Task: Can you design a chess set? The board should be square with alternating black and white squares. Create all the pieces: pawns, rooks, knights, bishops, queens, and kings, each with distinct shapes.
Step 5561:
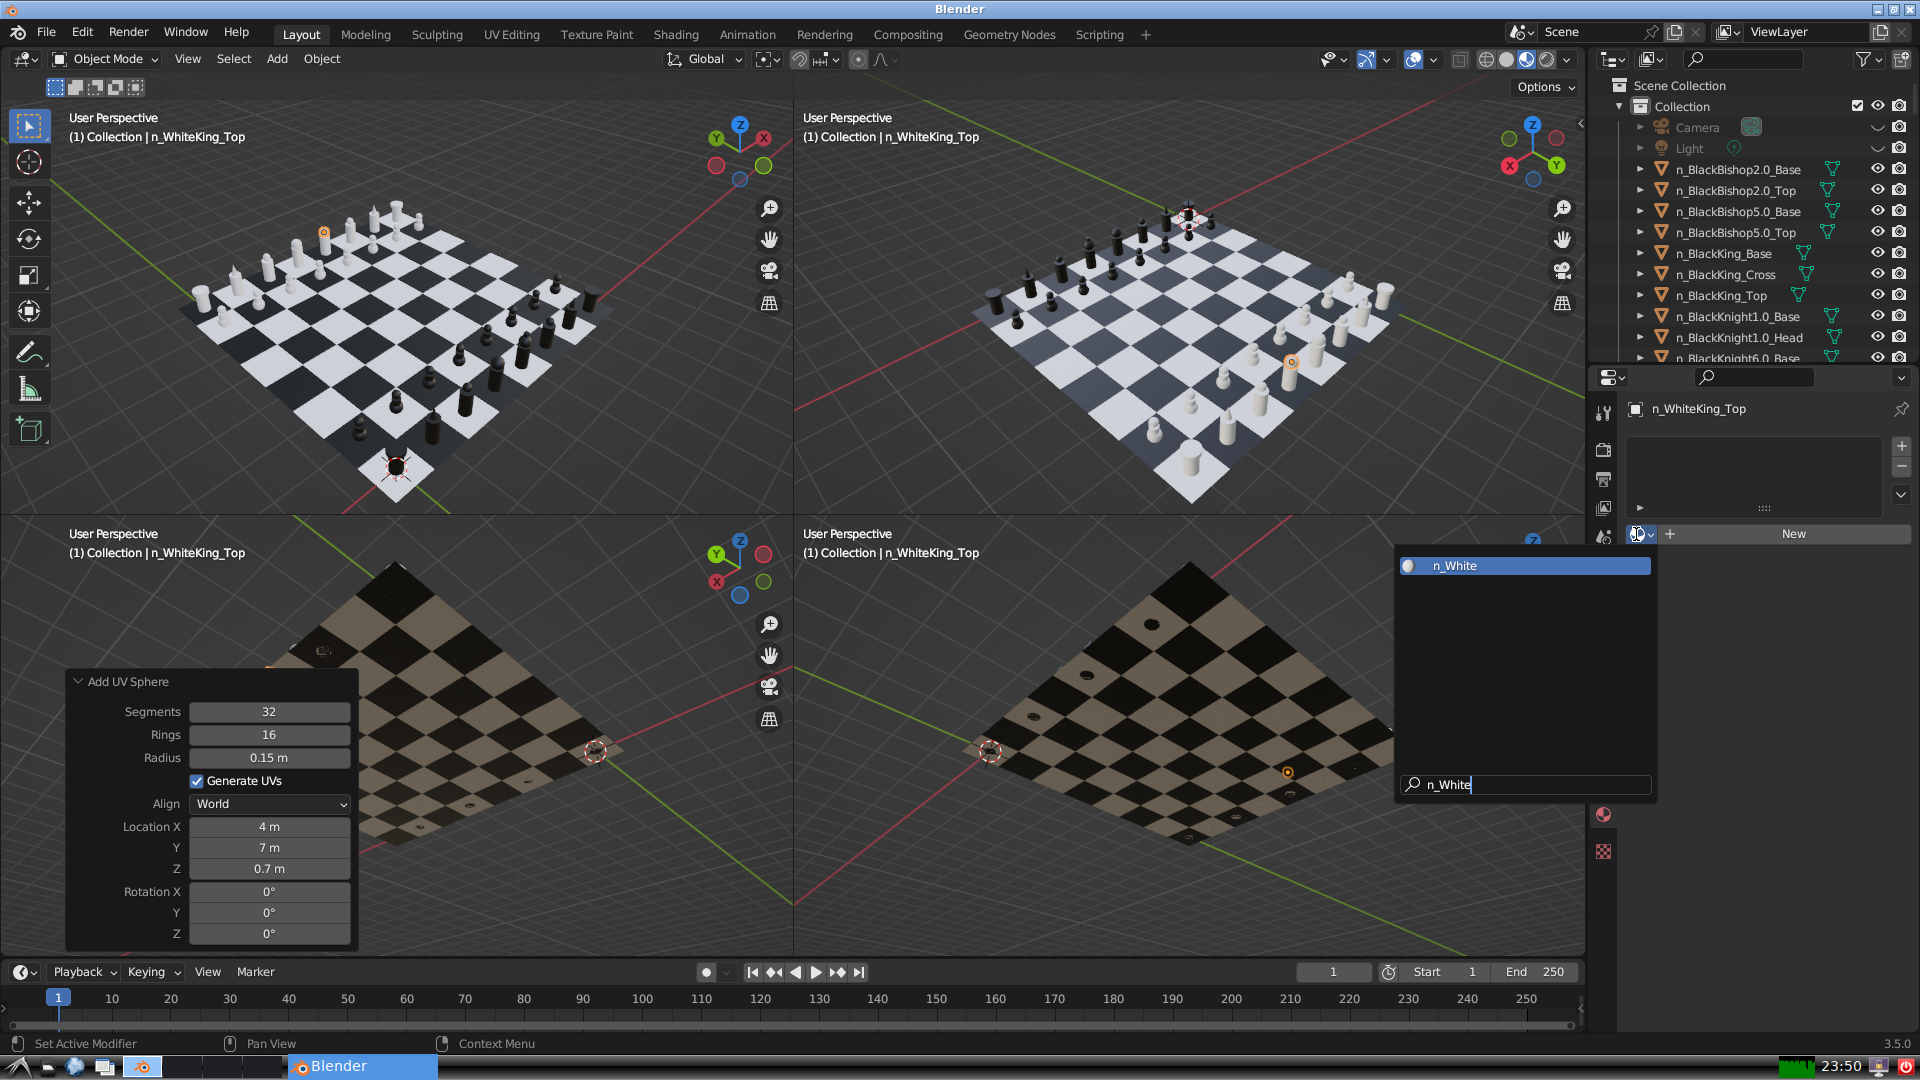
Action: {"key_press": ['Return']}